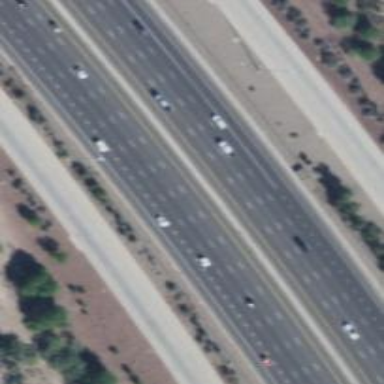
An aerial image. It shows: Motorway.